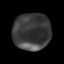
Tissue: lung
Cell type: Epithelial cells
Senescence score: 0.1799
Nuclear area (px): 1357
Mean DAPI intensity: 60.856